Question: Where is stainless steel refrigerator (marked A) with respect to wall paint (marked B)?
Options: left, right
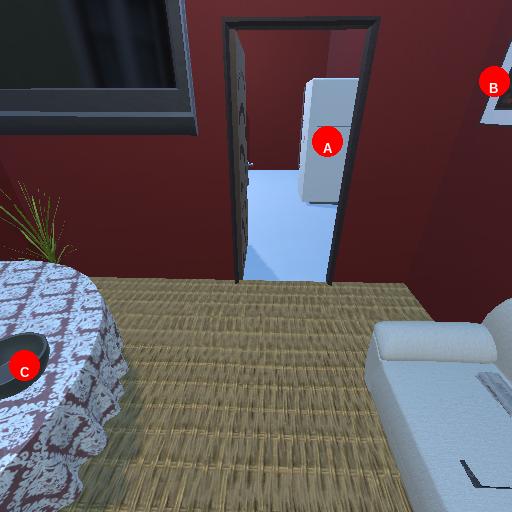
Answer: left